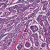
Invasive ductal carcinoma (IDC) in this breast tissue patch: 1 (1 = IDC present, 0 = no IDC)